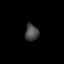
Tissue: lung
Cell type: Others
Senescence score: 0.179
Nuclear area (px): 223
Mean DAPI intensity: 72.224